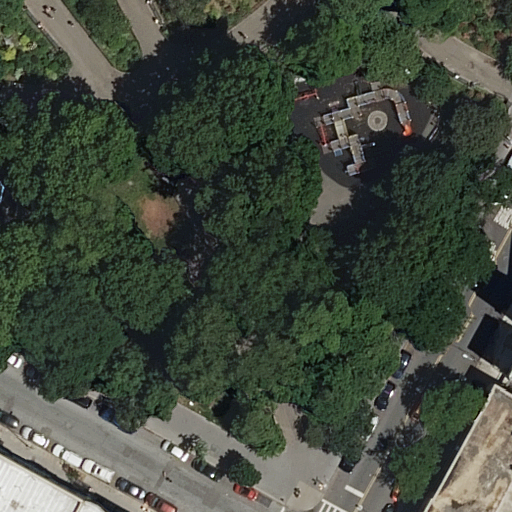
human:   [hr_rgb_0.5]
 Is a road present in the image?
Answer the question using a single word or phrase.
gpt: yes

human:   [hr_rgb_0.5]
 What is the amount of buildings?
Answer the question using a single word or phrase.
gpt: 4

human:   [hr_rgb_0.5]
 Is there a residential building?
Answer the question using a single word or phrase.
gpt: yes

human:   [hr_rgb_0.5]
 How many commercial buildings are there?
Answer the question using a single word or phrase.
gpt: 0

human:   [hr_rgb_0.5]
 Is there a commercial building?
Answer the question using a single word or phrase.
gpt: no

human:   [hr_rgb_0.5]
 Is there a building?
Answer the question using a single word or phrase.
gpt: yes

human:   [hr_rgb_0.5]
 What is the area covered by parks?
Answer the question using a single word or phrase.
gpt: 5241m2

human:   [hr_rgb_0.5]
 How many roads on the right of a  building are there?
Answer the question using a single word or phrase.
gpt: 8

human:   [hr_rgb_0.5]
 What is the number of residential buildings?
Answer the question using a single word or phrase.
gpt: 4

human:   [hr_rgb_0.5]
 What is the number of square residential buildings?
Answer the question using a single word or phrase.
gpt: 0

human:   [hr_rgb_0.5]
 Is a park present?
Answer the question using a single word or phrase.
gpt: yes

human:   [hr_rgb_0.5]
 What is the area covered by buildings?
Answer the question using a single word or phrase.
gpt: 641m2

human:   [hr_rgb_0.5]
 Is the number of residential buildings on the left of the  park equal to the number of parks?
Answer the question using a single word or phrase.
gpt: no

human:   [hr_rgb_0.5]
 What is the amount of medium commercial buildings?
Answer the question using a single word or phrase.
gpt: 0

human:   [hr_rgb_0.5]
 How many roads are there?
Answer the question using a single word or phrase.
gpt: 11

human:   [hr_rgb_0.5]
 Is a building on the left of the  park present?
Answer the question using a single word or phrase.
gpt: yes

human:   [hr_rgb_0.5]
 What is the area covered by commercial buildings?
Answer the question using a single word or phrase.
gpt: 0m2

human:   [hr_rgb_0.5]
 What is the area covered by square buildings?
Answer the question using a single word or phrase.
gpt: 0m2

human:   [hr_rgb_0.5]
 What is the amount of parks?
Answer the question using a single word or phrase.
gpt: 1

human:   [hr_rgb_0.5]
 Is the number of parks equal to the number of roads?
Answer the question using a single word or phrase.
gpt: no

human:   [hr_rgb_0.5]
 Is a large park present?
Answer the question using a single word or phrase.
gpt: yes

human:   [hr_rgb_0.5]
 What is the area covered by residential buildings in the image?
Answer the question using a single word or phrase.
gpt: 641m2

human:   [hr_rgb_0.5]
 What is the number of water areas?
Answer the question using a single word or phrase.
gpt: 0

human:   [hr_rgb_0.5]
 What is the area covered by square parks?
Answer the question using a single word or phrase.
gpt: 0m2

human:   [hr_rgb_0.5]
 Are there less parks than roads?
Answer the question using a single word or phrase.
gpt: yes

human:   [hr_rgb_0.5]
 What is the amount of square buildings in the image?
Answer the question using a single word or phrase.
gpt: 0

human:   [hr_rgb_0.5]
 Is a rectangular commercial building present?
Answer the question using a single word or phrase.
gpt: no

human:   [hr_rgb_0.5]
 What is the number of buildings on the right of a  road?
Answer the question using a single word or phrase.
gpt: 2

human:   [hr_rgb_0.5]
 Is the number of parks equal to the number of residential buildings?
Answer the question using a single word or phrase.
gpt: no

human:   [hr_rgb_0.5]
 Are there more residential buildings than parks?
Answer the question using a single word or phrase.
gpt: yes

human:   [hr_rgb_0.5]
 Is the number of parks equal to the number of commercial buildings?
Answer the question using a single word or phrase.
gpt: no

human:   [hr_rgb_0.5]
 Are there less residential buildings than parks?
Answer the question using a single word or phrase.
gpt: no

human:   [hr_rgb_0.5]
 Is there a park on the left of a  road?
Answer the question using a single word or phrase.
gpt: no

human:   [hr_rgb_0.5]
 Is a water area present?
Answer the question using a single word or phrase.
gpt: no

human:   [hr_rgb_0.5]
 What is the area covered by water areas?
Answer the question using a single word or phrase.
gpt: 0m2

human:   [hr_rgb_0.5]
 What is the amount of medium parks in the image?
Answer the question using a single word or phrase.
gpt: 0

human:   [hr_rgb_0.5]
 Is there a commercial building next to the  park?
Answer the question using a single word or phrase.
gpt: no

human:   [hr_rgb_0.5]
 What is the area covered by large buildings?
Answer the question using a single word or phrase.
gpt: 0m2

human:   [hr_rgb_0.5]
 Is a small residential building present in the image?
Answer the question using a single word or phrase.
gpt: yes

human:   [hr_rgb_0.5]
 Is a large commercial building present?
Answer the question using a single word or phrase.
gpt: no

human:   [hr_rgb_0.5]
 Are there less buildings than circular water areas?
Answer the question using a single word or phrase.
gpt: no

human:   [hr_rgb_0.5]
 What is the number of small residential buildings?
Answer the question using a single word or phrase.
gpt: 1

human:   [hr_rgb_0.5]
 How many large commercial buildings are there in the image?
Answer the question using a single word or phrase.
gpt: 0

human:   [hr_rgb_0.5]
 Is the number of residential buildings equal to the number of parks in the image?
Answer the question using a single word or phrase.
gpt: no

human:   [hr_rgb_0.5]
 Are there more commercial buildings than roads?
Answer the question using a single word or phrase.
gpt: no

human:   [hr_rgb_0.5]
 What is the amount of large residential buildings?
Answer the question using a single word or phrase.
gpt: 0

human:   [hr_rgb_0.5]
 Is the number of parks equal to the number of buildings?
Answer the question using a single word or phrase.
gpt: no

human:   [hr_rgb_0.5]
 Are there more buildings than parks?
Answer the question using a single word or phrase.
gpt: yes

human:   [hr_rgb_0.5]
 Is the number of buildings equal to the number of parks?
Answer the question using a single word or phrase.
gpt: no

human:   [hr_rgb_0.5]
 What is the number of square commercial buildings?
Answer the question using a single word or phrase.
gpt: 0

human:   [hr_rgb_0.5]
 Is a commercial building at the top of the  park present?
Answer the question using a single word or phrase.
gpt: no

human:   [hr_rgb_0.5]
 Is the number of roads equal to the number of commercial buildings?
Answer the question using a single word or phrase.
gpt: no

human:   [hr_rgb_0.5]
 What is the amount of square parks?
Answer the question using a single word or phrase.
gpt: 0

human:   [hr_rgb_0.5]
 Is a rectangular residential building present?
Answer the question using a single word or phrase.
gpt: yes

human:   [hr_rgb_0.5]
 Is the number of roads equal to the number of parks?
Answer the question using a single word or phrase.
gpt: no

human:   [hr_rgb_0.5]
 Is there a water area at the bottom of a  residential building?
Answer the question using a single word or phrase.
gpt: no

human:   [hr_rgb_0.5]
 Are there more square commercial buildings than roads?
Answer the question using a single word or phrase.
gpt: no

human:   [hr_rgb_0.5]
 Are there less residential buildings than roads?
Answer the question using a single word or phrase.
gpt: yes

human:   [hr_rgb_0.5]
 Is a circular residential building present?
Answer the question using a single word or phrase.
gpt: no

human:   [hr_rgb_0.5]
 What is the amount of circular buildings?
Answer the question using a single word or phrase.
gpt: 0

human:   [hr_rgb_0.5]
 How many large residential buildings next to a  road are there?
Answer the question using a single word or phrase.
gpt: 0

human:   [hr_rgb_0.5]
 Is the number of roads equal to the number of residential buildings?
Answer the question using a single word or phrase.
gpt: no

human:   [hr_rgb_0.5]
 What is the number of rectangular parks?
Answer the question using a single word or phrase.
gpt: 1

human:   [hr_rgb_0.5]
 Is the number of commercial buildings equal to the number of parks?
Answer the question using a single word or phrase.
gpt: no